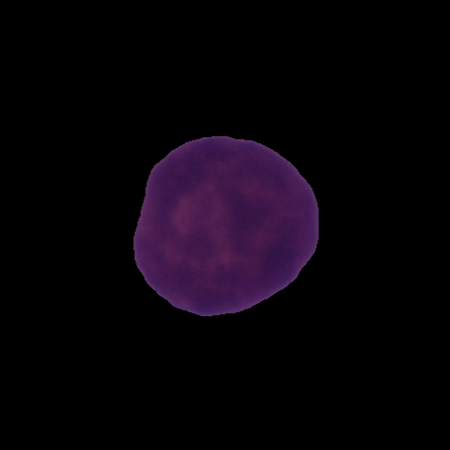
Label: cancer